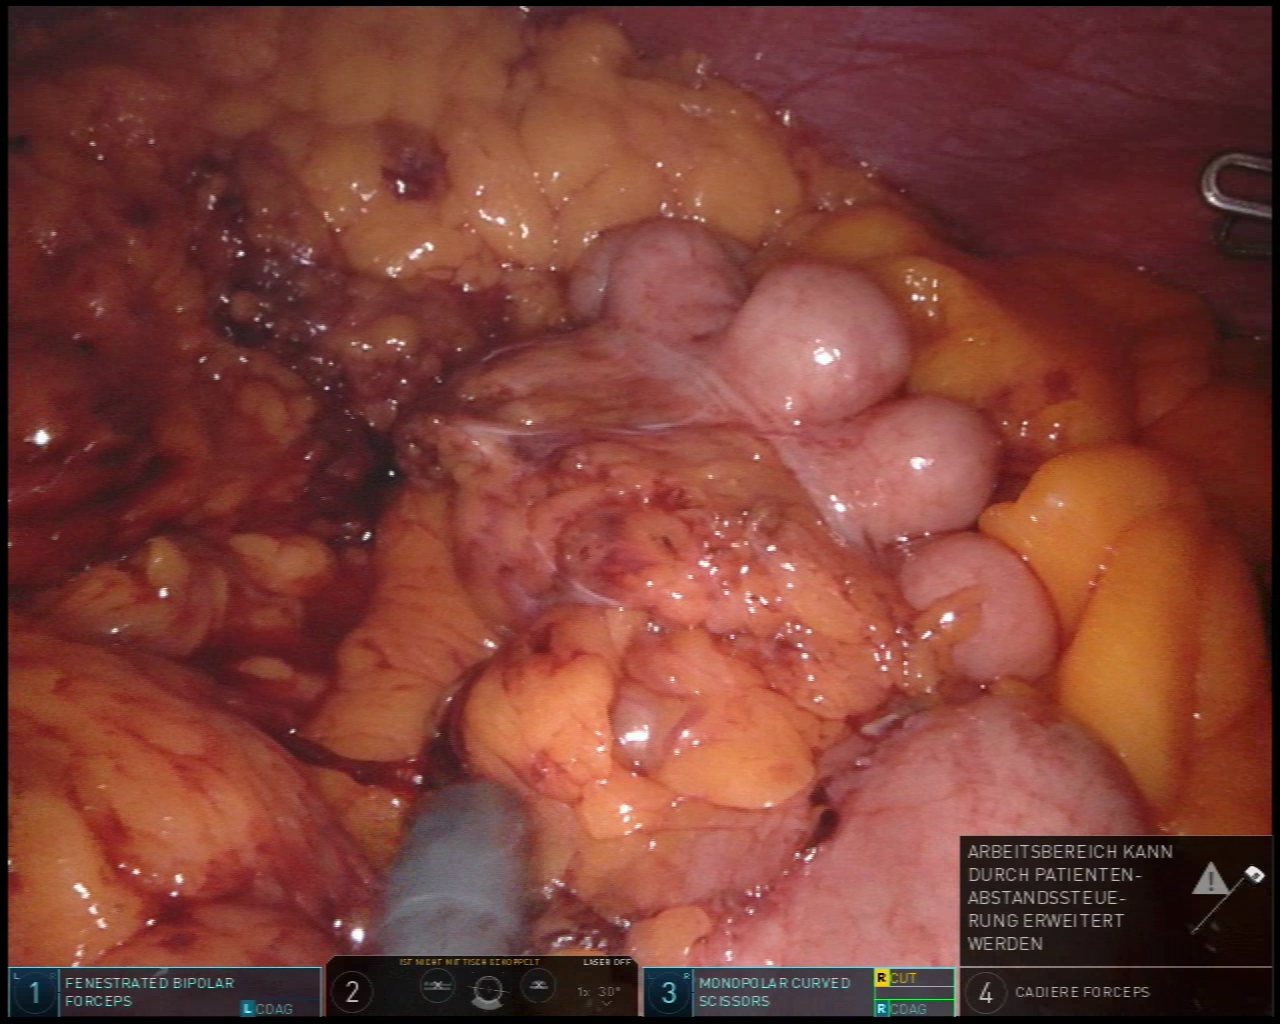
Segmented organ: abdominal_wall
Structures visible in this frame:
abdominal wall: yes
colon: yes
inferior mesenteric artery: no
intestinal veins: no
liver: no
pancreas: no
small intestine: no
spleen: no
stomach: no
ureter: no
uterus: no
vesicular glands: no